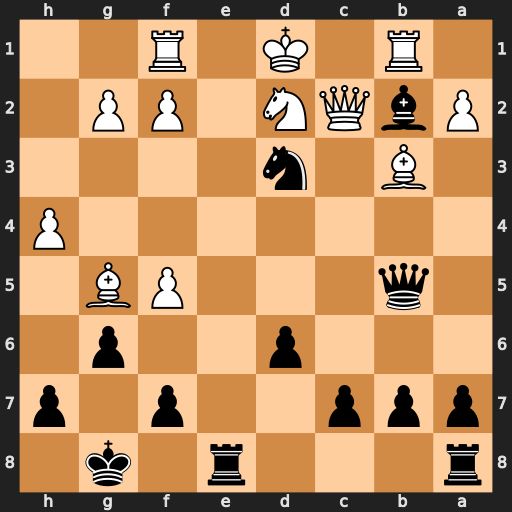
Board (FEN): r3r1k1/ppp2p1p/3p2p1/1q3PB1/7P/1B1n4/PbQN1PP1/1R1K1R2
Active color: b
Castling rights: -
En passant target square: -
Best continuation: Re1+ Rxe1 Nxf2#